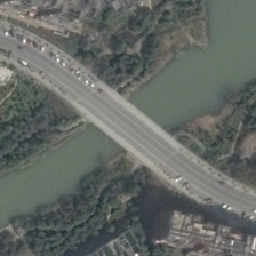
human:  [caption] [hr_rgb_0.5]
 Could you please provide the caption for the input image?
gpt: Buildings and trees stand along the river, and a bridge and some cars cross the river.

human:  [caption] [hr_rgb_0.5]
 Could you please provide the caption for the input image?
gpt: Buildings and trees stand along the river. A bridge and some cars are crossing the river.

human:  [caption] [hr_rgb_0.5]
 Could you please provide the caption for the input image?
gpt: a curved bridge across the river  and some trees .

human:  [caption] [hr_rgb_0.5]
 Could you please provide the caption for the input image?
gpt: the s shaped bridge acrosses the river with woods and rows of houses on its bank .

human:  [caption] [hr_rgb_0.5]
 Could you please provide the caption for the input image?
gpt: several buildings and many green plants are in two sides of a river with a bridge with cars .